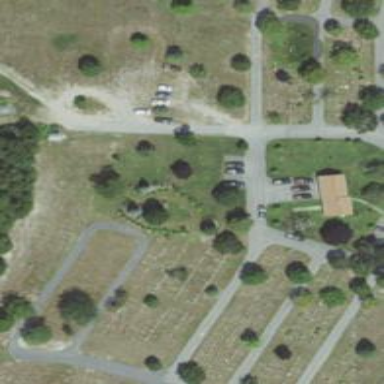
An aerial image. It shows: Cemetery.